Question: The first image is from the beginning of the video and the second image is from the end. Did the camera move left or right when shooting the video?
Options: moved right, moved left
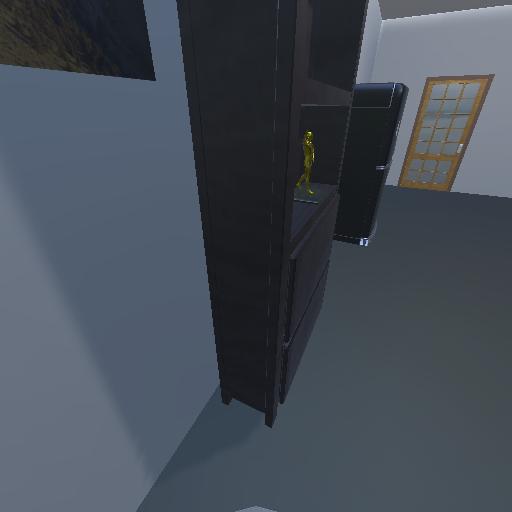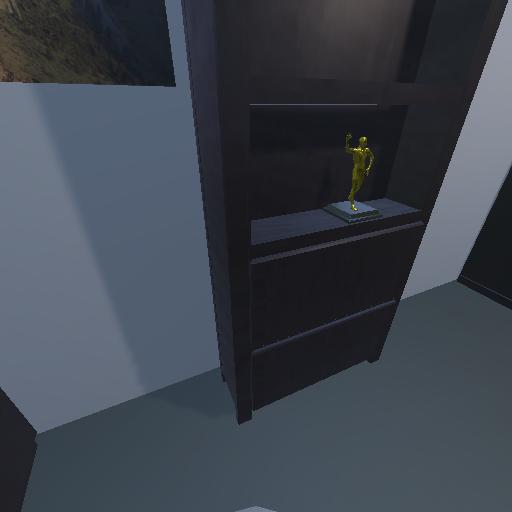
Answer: moved right